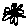
Label: flower